Question: is it possible tho have this hover effect <URL>
with css, working in all major browsers?
For others who read this and if the link is broken - see attached images.
Regards
Torsten!

<URL>
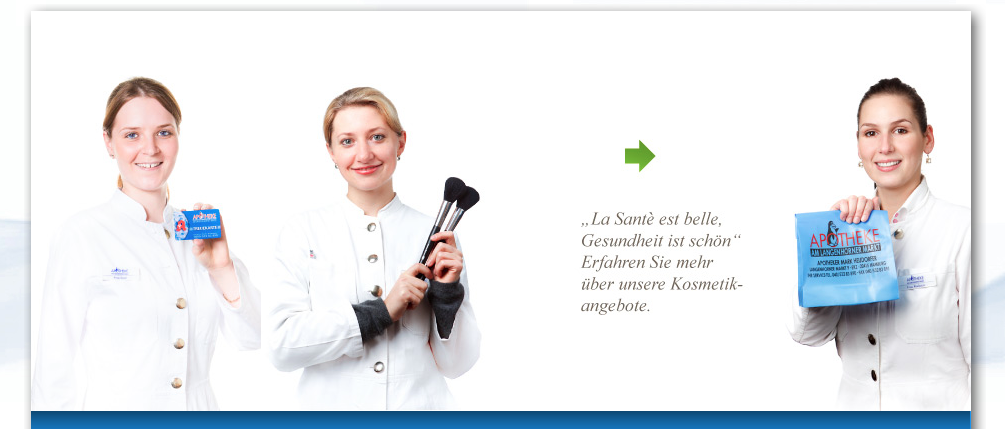
Answer: I suppose you can for all major browsers, but it depends on the versions of course, here is an example:
HTML
'''
<div class="all">
<div class="col one"></div>
<div class="col two"></div>
<div class="col three"></div>
</div>
'''
CSS
'''
.col {
float:left;
width: 33.3333%;
height: 150px;
transition:width 300ms ;
}
.all:hover .col{
width:25%;
}
.all:hover .col:hover {
width: 50%;
}
'''
and the live on on JSFiddle: <URL>
The only 'weird' rule is 'transition' which has a very good support as seen in <URL>